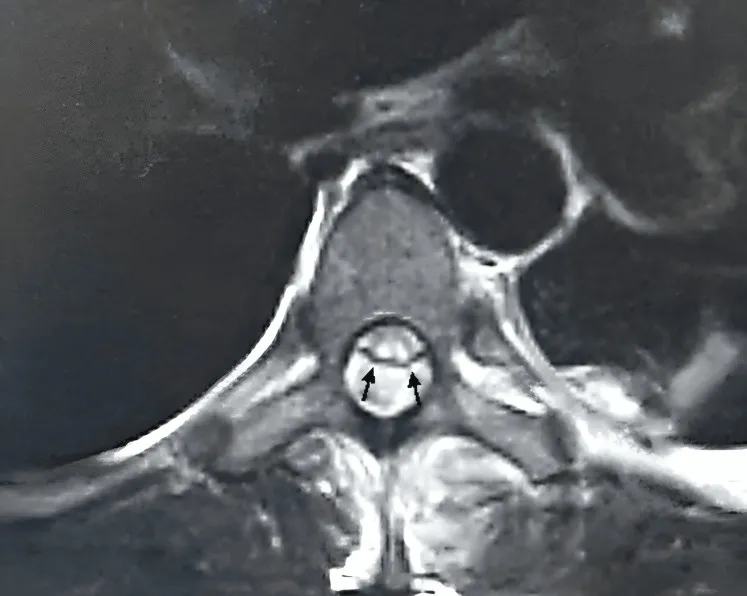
Axial T2-weighted MRI. The image demonstrates an intradural-extradural spinal epidural abscess in the dorsal region at the T1 level, with ventral displacement of the spinal cord (arrows). MRI: magnetic resonance imaging.
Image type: radiology (mri)